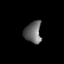
Tissue: lung
Cell type: Epithelial cells
Senescence score: 0.2136
Nuclear area (px): 359
Mean DAPI intensity: 103.797